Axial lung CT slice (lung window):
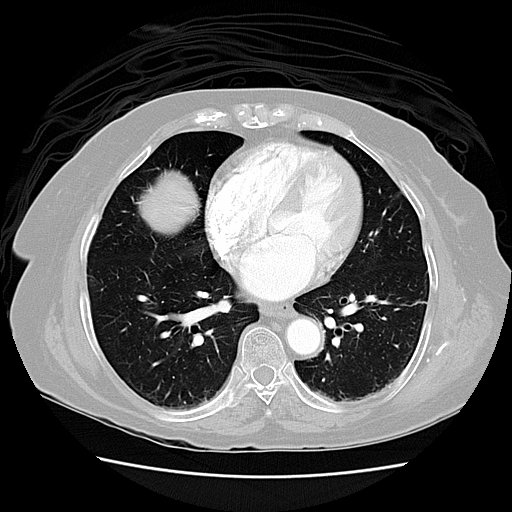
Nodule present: no